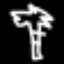
Label: palm tree